Question: I use 2D sprite texture applied to a square with transparent or semi-transparent area but I can't see anything through them (except the background) if there are other textures behind. I can see the background image because I use a transparent , the background is applied in a behind the .

Actually I use this code in the method:
'''
gl.glEnable(GL10.GL_TEXTURE_2D);
gl.glShadeModel(GL10.GL_SMOOTH);
gl.glClearDepthf(1.0f);
gl.glEnable(GL10.GL_DEPTH_TEST);
gl.glDepthFunc(GL10.GL_LEQUAL);
gl.glHint(GL10.GL_PERSPECTIVE_CORRECTION_HINT, GL10.GL_NICEST);
'''
this in method:
'''
gl.glClear(GL10.GL_COLOR_BUFFER_BIT | GL10.GL_DEPTH_BUFFER_BIT);
gl.glMatrixMode(GL10.GL_MODELVIEW);
gl.glLoadIdentity();
mObject1.draw(gl);
mObject2.draw(gl);
'''
and this in method of mObject1 and mObject2:
'''
gl.glPushMatrix();
gl.glEnable(GL10.GL_TEXTURE_2D);
gl.glBindTexture(GL10.GL_TEXTURE_2D, textures[0]);
gl.glTranslatef((float) mPosition.getX(), (float) mPosition.getY(), 0f);
float scaleFactor = (float) (2 * mRadius);
gl.glScalef(scaleFactor, scaleFactor, 0);
gl.glEnableClientState(GL10.GL_VERTEX_ARRAY);
gl.glEnableClientState(GL10.GL_TEXTURE_COORD_ARRAY);
gl.glColor4f (1f, 1.0f, 1, 1f);
gl.glFrontFace(GL10.GL_CW);
gl.glVertexPointer(3, GL10.GL_FLOAT, 0, vertexBuffer);
gl.glTexCoordPointer(2, GL10.GL_FLOAT, 0, textureBuffer);
gl.glDrawArrays(GL10.GL_TRIANGLE_STRIP, 0, vertices.length / 3);
gl.glDisableClientState(GL10.GL_VERTEX_ARRAY);
gl.glDisableClientState(GL10.GL_TEXTURE_COORD_ARRAY);
gl.glPopMatrix();
'''
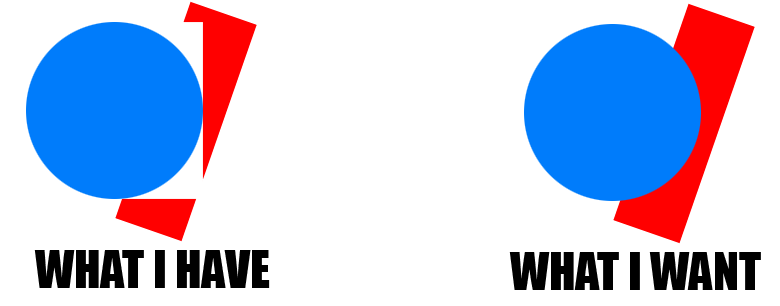
Answer: after
'''
gl.glClear(GL10.GL_COLOR_BUFFER_BIT | GL10.GL_DEPTH_BUFFER_BIT);
gl.glMatrixMode(GL10.GL_MODELVIEW);
gl.glLoadIdentity();
'''
put
'''
gl.glEnable(GL10.GL_BLEND);
gl.glBlendFunc(GL10.GL_SRC_ALPHA, GL10.GL_ONE_MINUS_SRC_ALPHA);
'''